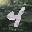
Label: 4